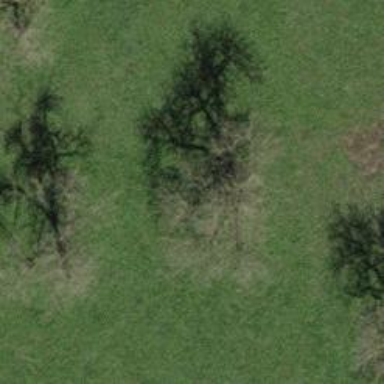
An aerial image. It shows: Beautiful tree in nature.